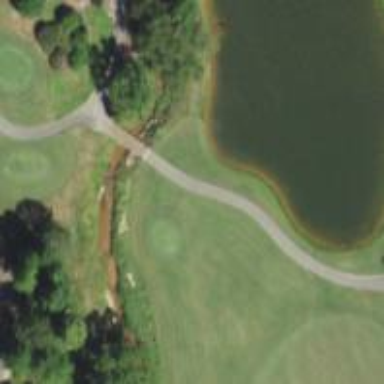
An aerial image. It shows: Service road that includes bridge over golf cart path.